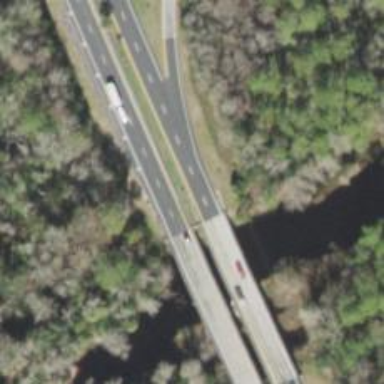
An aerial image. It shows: Asphalt road designated as trunk highway.